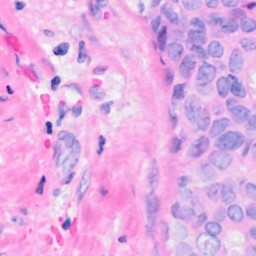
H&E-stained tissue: Breast